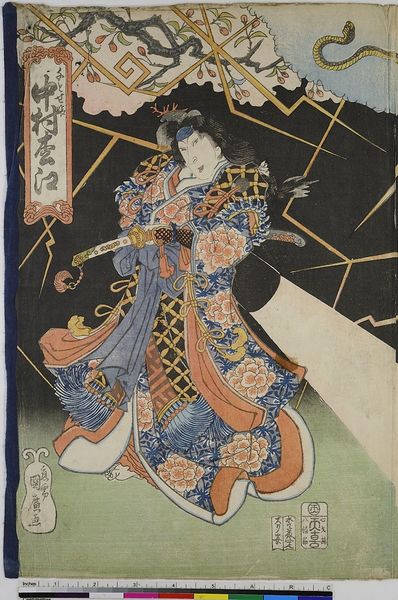
Titel: Der Schauspieler Nakamura Matsue als Chitose-hime
Künstler: Takigawa Kunihiro
Standort: Hamburg
Institution: Museum für Kunst und Gewerbe Hamburg
Schlagwörter: baum, blau, kämpfer, blume, blumen, orange, gewand, haare, theater, holzschnitt, japan, farbe, grafik, schriftzeichen, asien, druckgraphik, druckgrafik, schwert, schlange, china, blitz, schlangen, zeit, schauspieler, farbholzschnitt, schauspielerin, samurai, kabuki, edo, reproduktionen, druckerzeugnisse, theateraufführung, ukiyo